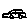
Label: car